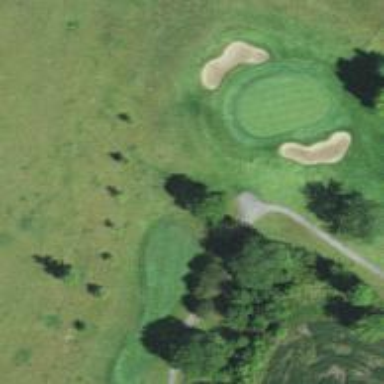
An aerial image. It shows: Golf tee on grassy land.